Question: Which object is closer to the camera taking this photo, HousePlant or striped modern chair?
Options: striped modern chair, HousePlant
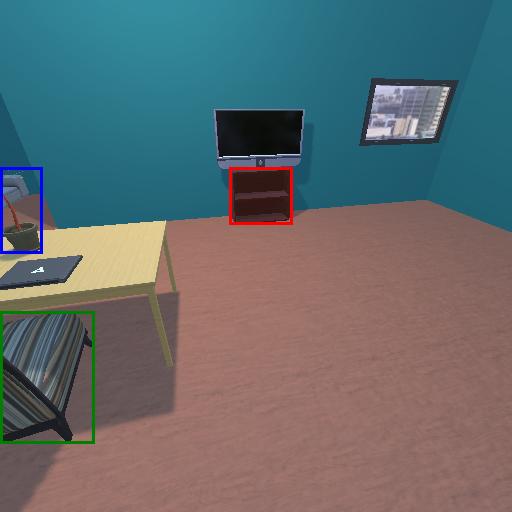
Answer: striped modern chair